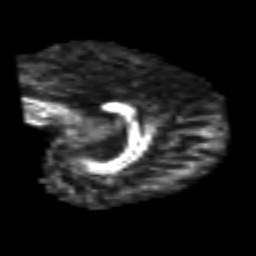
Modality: FA
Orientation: sagittal
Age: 25
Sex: male
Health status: healthy